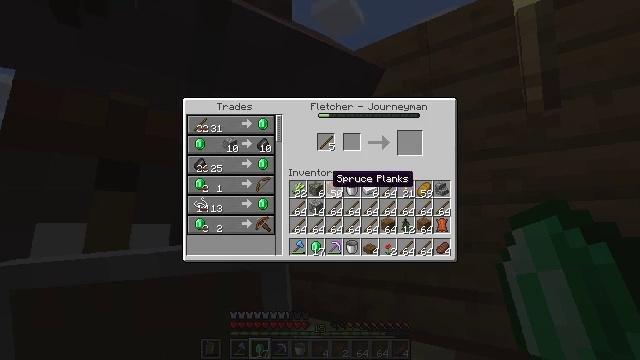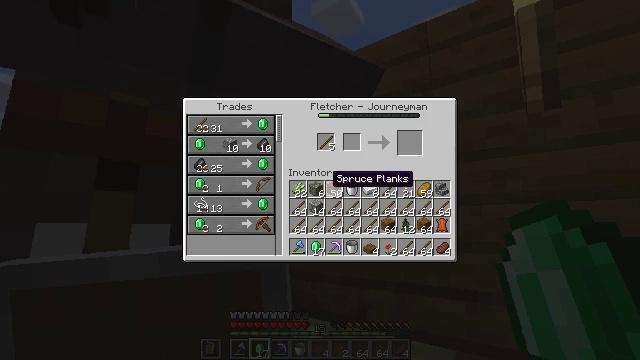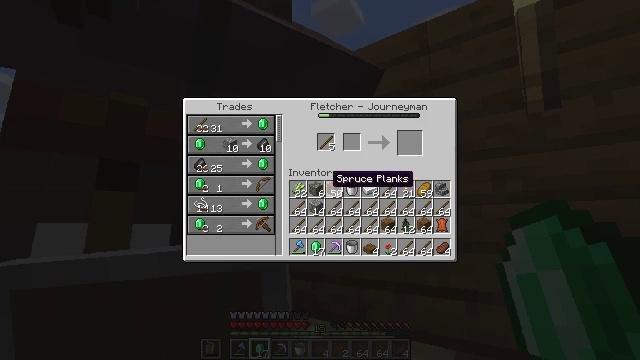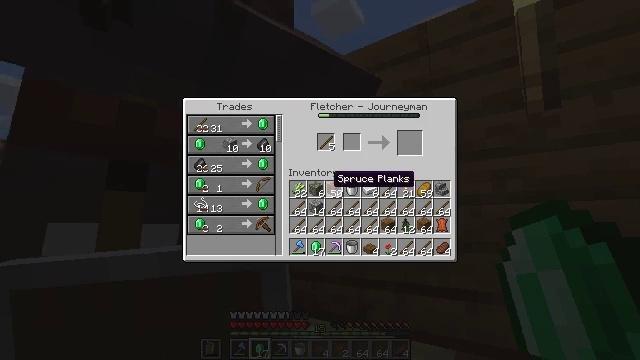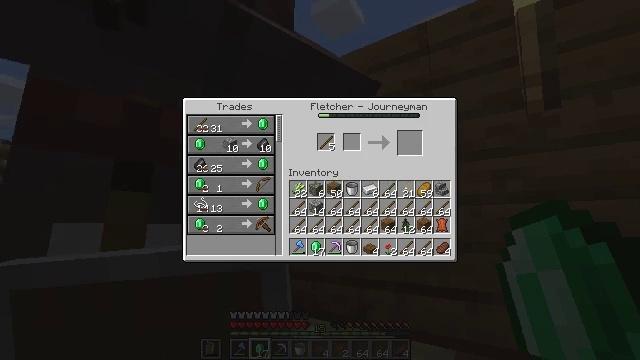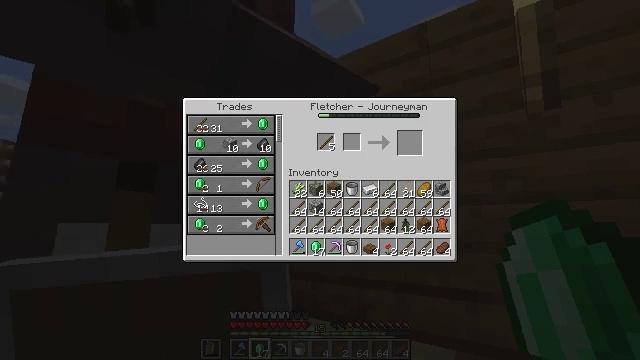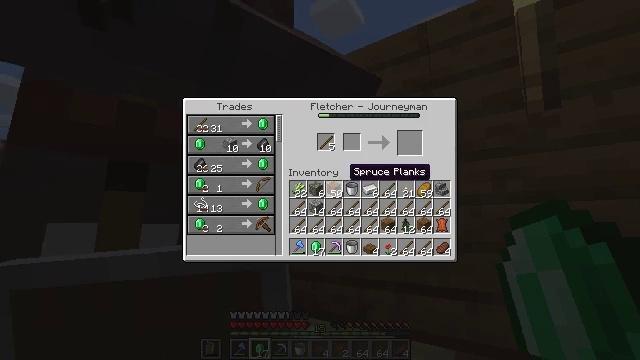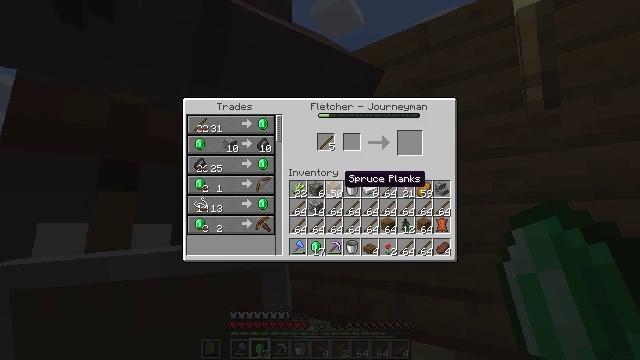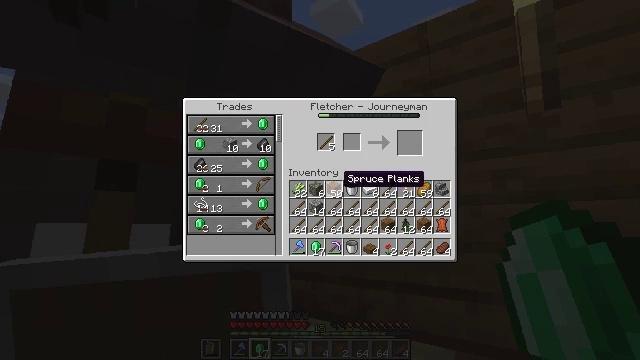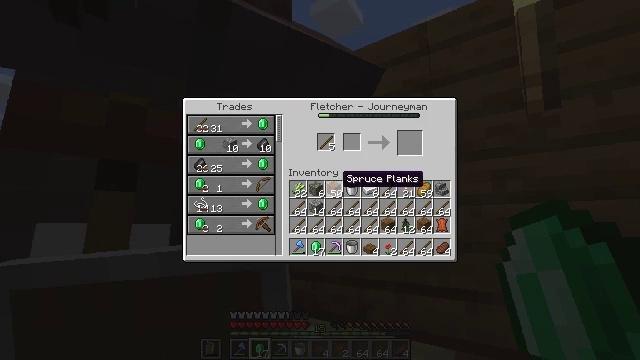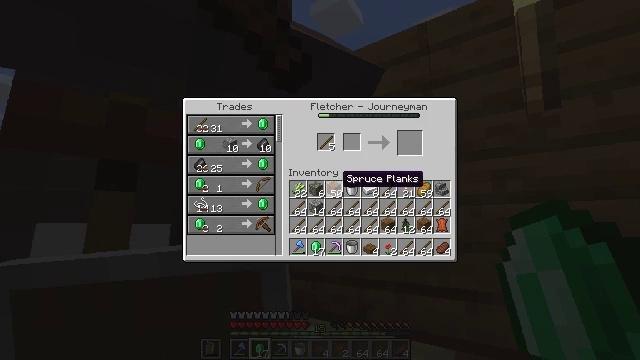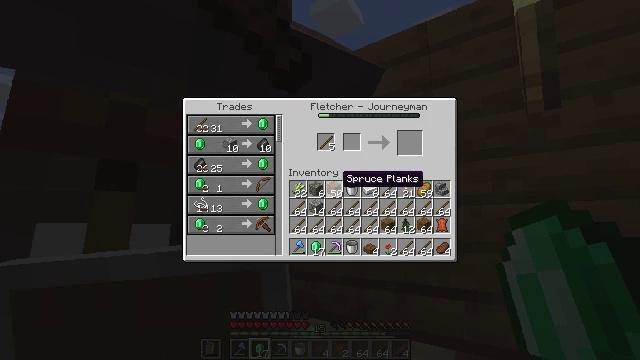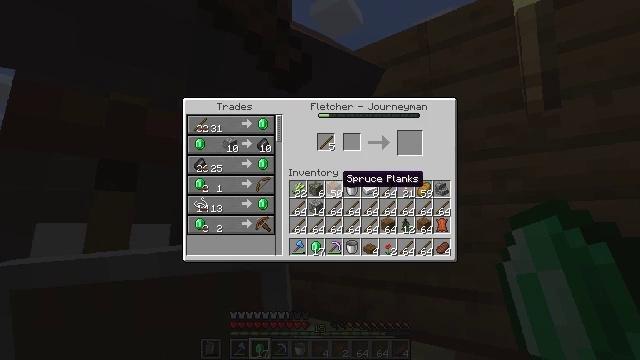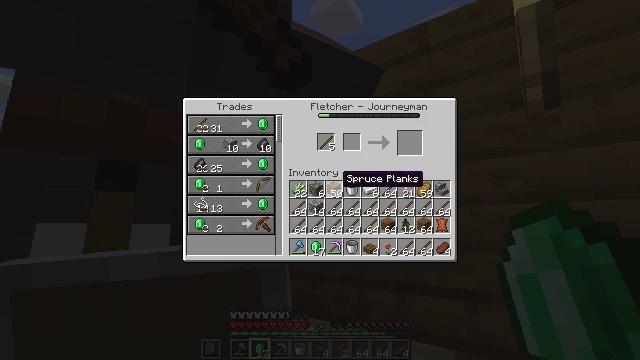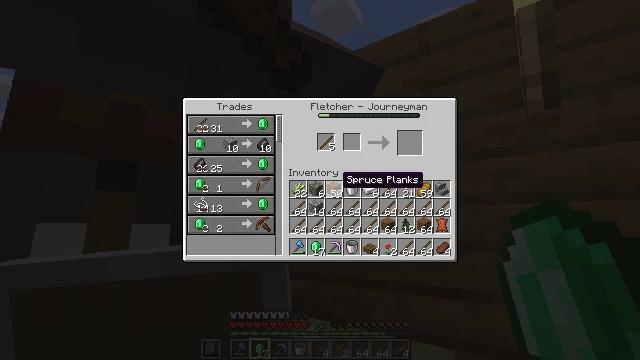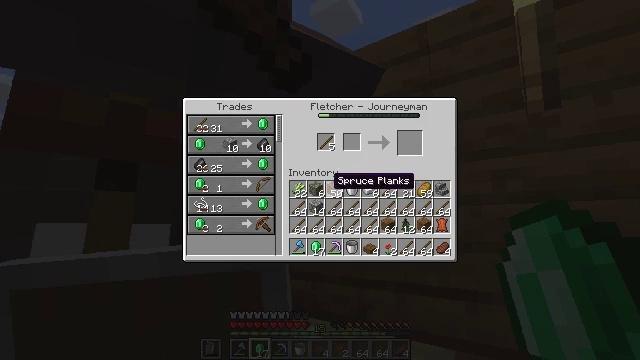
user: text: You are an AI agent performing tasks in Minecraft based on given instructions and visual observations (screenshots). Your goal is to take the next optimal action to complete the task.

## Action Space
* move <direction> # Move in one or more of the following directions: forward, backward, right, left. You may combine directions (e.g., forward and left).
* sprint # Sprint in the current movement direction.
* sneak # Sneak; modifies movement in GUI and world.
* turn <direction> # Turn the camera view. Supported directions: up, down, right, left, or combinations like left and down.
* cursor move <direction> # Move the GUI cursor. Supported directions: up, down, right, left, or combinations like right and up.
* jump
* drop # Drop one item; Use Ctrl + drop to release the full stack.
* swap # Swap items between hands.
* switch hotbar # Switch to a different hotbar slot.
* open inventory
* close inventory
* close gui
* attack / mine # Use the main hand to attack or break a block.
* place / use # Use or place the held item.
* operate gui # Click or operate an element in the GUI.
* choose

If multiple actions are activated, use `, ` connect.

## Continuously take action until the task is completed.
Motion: motion action
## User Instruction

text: Drop a mossy cobblestone.
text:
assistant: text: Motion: sneak
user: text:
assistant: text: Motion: sneak
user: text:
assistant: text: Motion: no_op
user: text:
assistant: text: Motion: cursor move right and up
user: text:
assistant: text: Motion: sneak
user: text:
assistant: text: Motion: sneak
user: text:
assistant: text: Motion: sneak, cursor move down
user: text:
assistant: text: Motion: sneak
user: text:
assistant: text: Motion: sneak
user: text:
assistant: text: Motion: sneak, operate gui
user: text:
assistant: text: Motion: sneak, operate gui
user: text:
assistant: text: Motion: sneak
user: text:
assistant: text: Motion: sneak
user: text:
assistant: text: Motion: sneak
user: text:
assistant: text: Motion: sneak, cursor move left
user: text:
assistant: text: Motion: no_op
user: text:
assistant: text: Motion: no_op
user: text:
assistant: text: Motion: no_op
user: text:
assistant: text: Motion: no_op
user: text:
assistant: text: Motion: operate gui
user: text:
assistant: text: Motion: operate gui
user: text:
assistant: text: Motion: operate gui
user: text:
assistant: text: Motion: cursor move left and down
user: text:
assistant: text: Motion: cursor move left and down
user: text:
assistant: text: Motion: no_op
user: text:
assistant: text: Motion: cursor move down
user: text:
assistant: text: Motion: cursor move down
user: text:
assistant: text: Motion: cursor move right and down
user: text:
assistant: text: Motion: cursor move down
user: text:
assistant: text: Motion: no_op